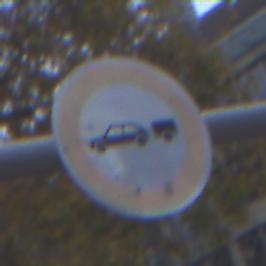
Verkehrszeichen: VerbotPersonenkraftwagenMitAnhaenger
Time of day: SunriseSunset
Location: Outdoor (Urban)
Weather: PartlyCloudy
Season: NotSpecified
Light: Natural